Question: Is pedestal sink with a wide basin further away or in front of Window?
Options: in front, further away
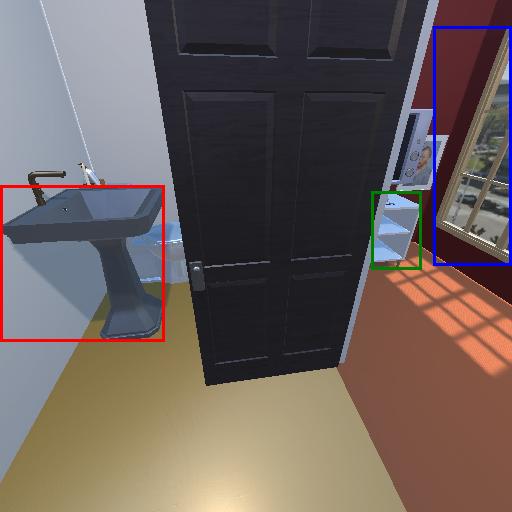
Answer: in front